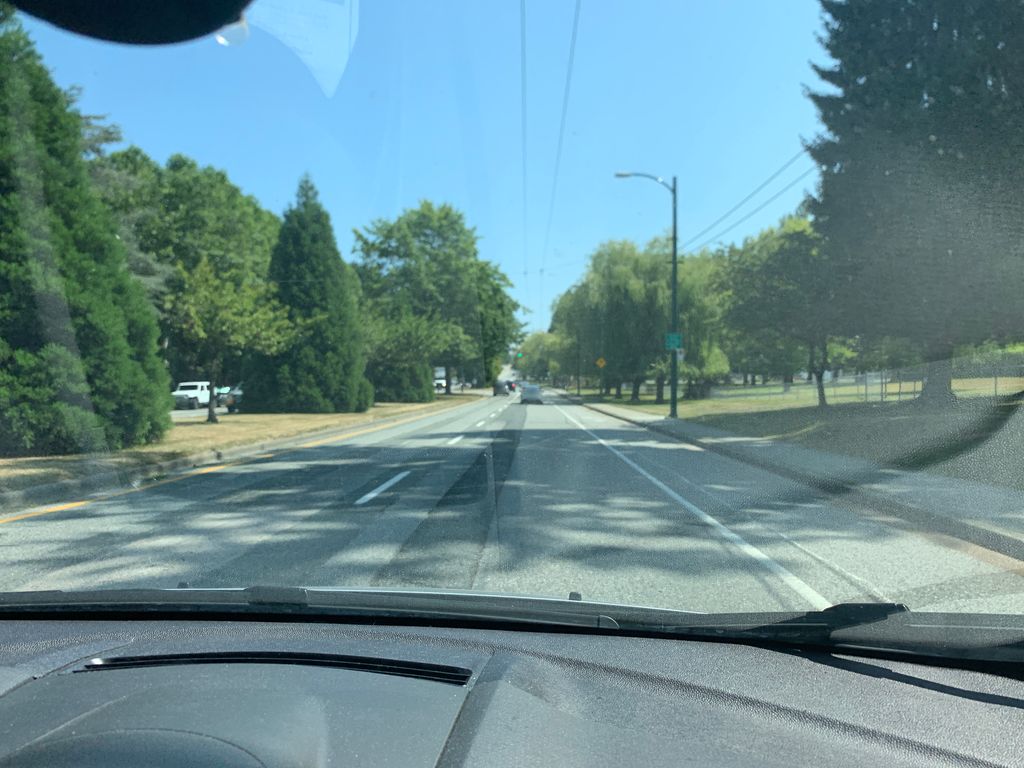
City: vancouver